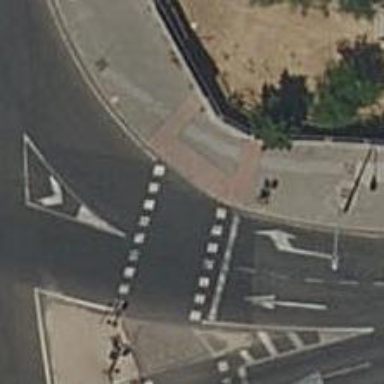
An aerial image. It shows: Crossing with traffic signals.